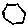
Label: hexagon